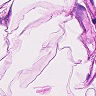
Metastatic tissue present: no